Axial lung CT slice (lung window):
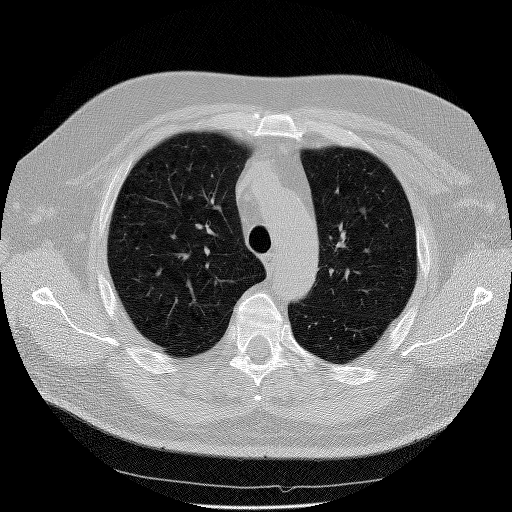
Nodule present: yes
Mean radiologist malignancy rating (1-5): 2.333